Question:
In my iPad application, on a single view there is one text field, 2 round rect buttons and a table view.
On pressing those buttons a popup appears and user selects a value from that popover, also that value becomes the title of the button. There is one text field to which user can feed some value.
What I want to do is, when user feeds some thing in that text field and selects some value by pressing those buttons, all these 3 things should appear on a cell of the table view.
Similarly when user again feeds data in text field and buttons, then this data should appear on second cell of the table view.
Please consider attached image cut out from the actual mockup of my project.
I have very less idea of doing this task.
Any help would be highly appreciated
Thanks and best regards,
PC
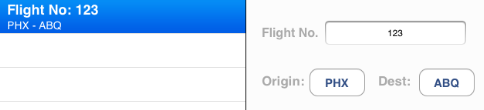
Answer: You should be able to do what you want to do via 'UITableView''s <URL> function.
Just make sure you're setting the right cell that you want to update (which you pass along in the "indexPath" parameter) and you can update that cell (if it's visible) to reflect the data you want to be updated.